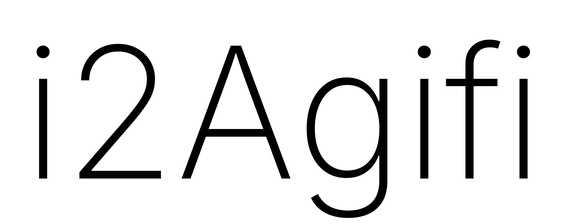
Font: Inter_ExtraLight